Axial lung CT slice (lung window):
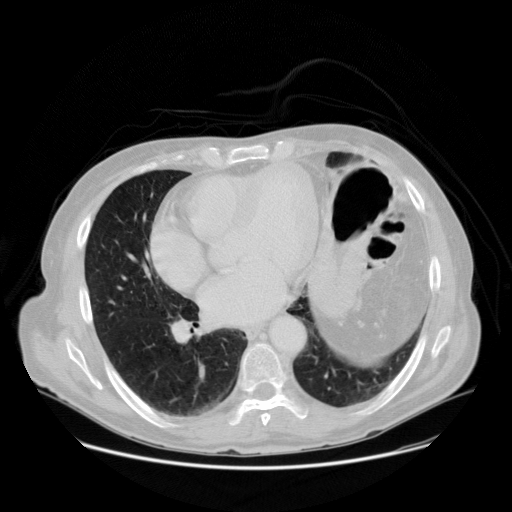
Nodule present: no